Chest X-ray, PA view. Patient: 33 years old, sex M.
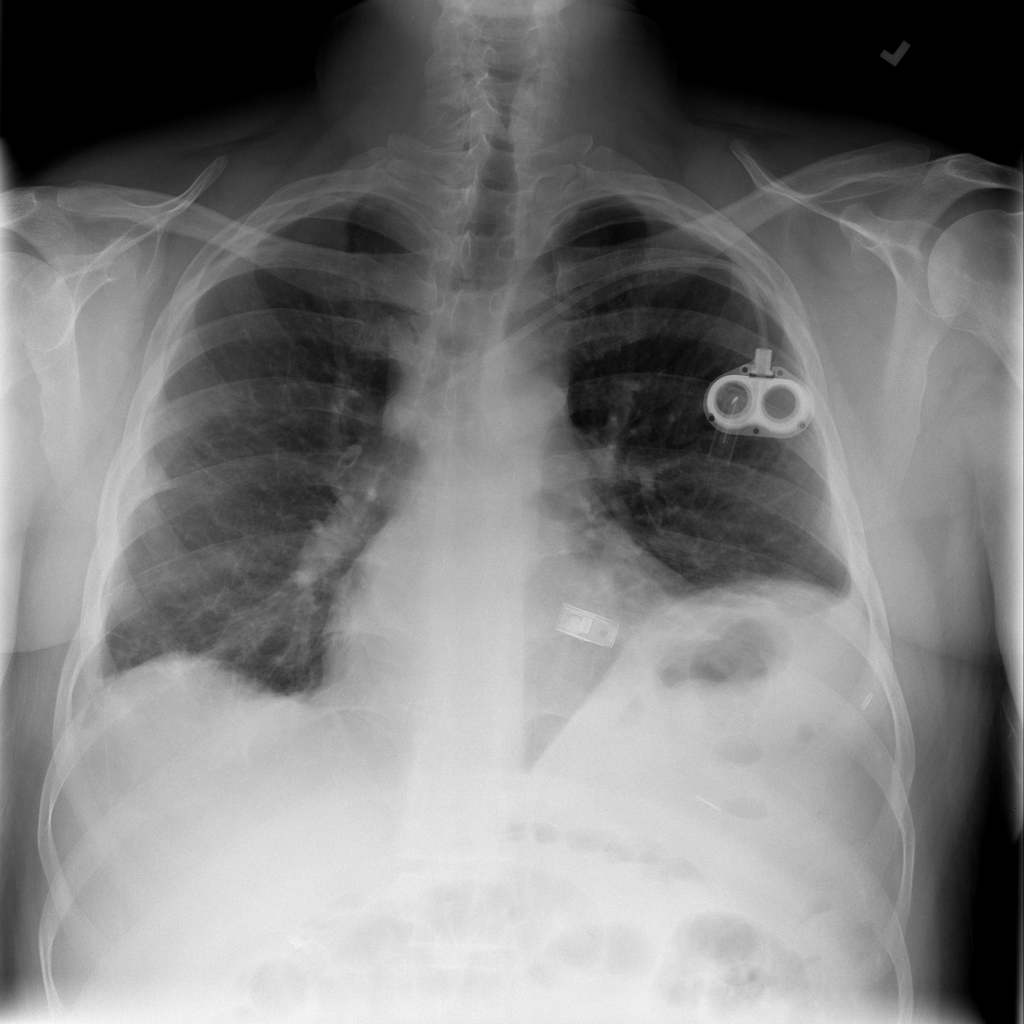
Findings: No Finding